Question: Here is my Tables data
'''
+++++++++++++++++++++++++++++++++++++++++++++++++++++++++++++++++++++++
+ id | tic_files |
+++++++++++++++++++++++++++++++++++++++++++++++++++++++++++++++++++++++
+ 1 | 56456sasd.jpg,asd4455asd.jpg,asd564asd5.txt,asd564asd.css |
+++++++++++++++++++++++++++++++++++++++++++++++++++++++++++++++++++++++
+ 2 | 56a4sdasd.txt,jkasd5ass.jpg |
+++++++++++++++++++++++++++++++++++++++++++++++++++++++++++++++++++++++
+ 3 | |
+++++++++++++++++++++++++++++++++++++++++++++++++++++++++++++++++++++++
+ 4 | asdjhagsd.gif,spsnd65asd.php,56a4sd54asd.txt |
+++++++++++++++++++++++++++++++++++++++++++++++++++++++++++++++++++++++
'''
'''
++++++++++++++++++++++++++++++++++++++++++++++++++++++++++++++++++++++++++++++++
+ id | tic_id | com_files |
++++++++++++++++++++++++++++++++++++++++++++++++++++++++++++++++++++++++++++++++
+ 1 | 1 | 56456sasd.jpg,asd4455asd.jpg,asd564asd5.txt |
++++++++++++++++++++++++++++++++++++++++++++++++++++++++++++++++++++++++++++++++
+ 2 | 3 | 56a4sdasd.txt,jkasd5ass.jpg |
++++++++++++++++++++++++++++++++++++++++++++++++++++++++++++++++++++++++++++++++
+ 3 | 1 | sdf54sdf.gif,swrsdf54sdf.rar |
++++++++++++++++++++++++++++++++++++++++++++++++++++++++++++++++++++++++++++++++
+ 4 | 2 | asdjhagsd.gif,spsnd65asd.php,56a4sd54asd.txt |
++++++++++++++++++++++++++++++++++++++++++++++++++++++++++++++++++++++++++++++++
'''
Here Is My Problem And My retries
I want Result To Be Like This
'''
++++++++++++++++++++++++++++++++++++++++++++++++++++++++++++++++
+ tic_id | count(tic_files) | count(com_files) |
++++++++++++++++++++++++++++++++++++++++++++++++++++++++++++++++
+ 1 | 4 | 5 |
++++++++++++++++++++++++++++++++++++++++++++++++++++++++++++++++
+ 2 | 2 | 3 |
++++++++++++++++++++++++++++++++++++++++++++++++++++++++++++++++
+ 3 | 0 | 2 |
++++++++++++++++++++++++++++++++++++++++++++++++++++++++++++++++
+ 4 | 3 | 0 |
++++++++++++++++++++++++++++++++++++++++++++++++++++++++++++++++
'''
Join tickets with group_concat( comments ) and fetch data some thing like this
'''
++++++++++++++++++++++++++++++++++++++++++++++++++++++++++++++++++++++++++++++++++++++++++++++++++++++++++++++++++++++++++++++++++++++++++++++++++
| tic_id | tic_files | com_files |
++++++++++++++++++++++++++++++++++++++++++++++++++++++++++++++++++++++++++++++++++++++++++++++++++++++++++++++++++++++++++++++++++++++++++++++++++
| 1 | 56456sasd.jpg,asd4455asd.jpg,asd564asd5.txt,asd564asd.css | 56456sasd.jpg,asd4455asd.jpg,asd564asd5.txt,sdf54sdf.gif,swrsdf54sdf.rar |
++++++++++++++++++++++++++++++++++++++++++++++++++++++++++++++++++++++++++++++++++++++++++++++++++++++++++++++++++++++++++++++++++++++++++++++++++
| 2 | 56a4sdasd.txt,jkasd5ass.jpg | asdjhagsd.gif,spsnd65asd.php,56a4sd54asd.txt |
++++++++++++++++++++++++++++++++++++++++++++++++++++++++++++++++++++++++++++++++++++++++++++++++++++++++++++++++++++++++++++++++++++++++++++++++++
| 3 | | 56a4sdasd.txt,jkasd5ass.jpg |
++++++++++++++++++++++++++++++++++++++++++++++++++++++++++++++++++++++++++++++++++++++++++++++++++++++++++++++++++++++++++++++++++++++++++++++++++
| 4 | asdjhagsd.gif,spsnd65asd.php,56a4sd54asd.txt | |
++++++++++++++++++++++++++++++++++++++++++++++++++++++++++++++++++++++++++++++++++++++++++++++++++++++++++++++++++++++++++++++++++++++++++++++++++
'''
But i will try to use more than group_concat ( in all servers limit is 1024 kb ) so i want to get count use delimiter between files " , "
This is my query
'''
SELECT
cat_id as cat__id ,
cat_name,(
SELECT count(tickets.tic_id) from tickets INNER JOIN cats on(tickets.tic_cat = cats.cat_id) where tickets.tic_cat = cat__id group by tickets.tic_cat limit 1
) as "count(tickets)",(
SELECT ( LENGTH( GROUP_CONCAT(tickets.tic_files)) - LENGTH( REPLACE( GROUP_CONCAT(tickets.tic_files ) , "," , "" ) ) + 1 ) FROM tickets
INNER join cats on ( tickets.tic_cat = cats.cat_id )
WHERE tickets.tic_files != "" AND tickets.tic_cat = cat__id
LIMIT 1
) as "count(ticket_files)",(
SELECT GROUP_CONCAT(tickets.tic_files) FROM tickets
inner join cats on ( tickets.tic_cat = cats.cat_id )
WHERE tickets.tic_files != "" AND tickets.tic_cat = cat__id
LIMIT 1
) as "tickets_files",
COUNT(comments.tic_id),(
SELECT ( LENGTH( GROUP_CONCAT(comments.com_files)) - LENGTH( REPLACE( GROUP_CONCAT(comments.com_files ) , "," , "" ) ) + 1 ) FROM comments
INNER join tickets on ( tickets.tic_id = comments.tic_id )
INNER join cats on ( tickets.tic_cat = cats.cat_id )
WHERE comments.com_files != "" AND comments.tic_id = tickets.tic_id and tickets.tic_cat = cat__id
LIMIT 1
) as "count(com_files)",(
SELECT GROUP_CONCAT(comments.com_files) FROM comments
INNER join tickets on ( tickets.tic_id = comments.tic_id )
inner join cats on ( tickets.tic_cat = cats.cat_id )
WHERE comments.com_files != "" AND comments.tic_id = tickets.tic_id and tickets.tic_cat = cat__id
LIMIT 1
) as "com_files"
from tickets
INNER JOIN cats ON (tickets.tic_cat = cats.cat_id)
INNER JOIN comments ON ( comments.tic_id = tickets.tic_id )
group by tickets.tic_cat
'''
and here is picture of result

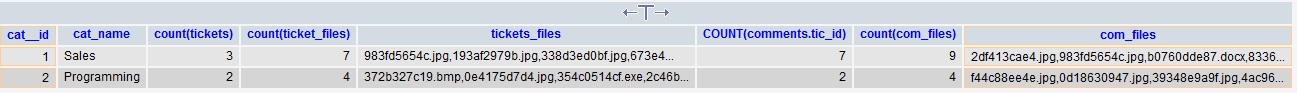
Answer: It is possible to count the number of occurences in a string like this:
'''
SELECT LENGTH( GROUP_CONCAT(DISTINCT tic_files SEPARATOR ",") ) - LENGTH( REPLACE( GROUP_CONCAT(DISTINCT tic_files SEPARATOR ",") , ',' , '' ) ) + 1 AS 'TIC File Count'
'''
This works by taking the total length of the column, then subtracting the length of the column after replacing all the characters you want to search for with an empty spaces.
So '56a4sdasd.txt,jkasd5ass.jpg' will become '56a4sdasd.txtjkasd5ass.jpg', and the returned value will be 1. You just need to add 1 and you will have the total number of strings around the delimiters.